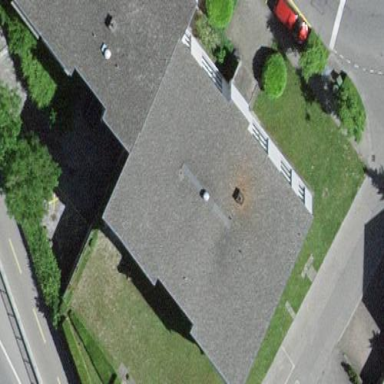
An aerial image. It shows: Residential building.